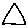
Label: triangle